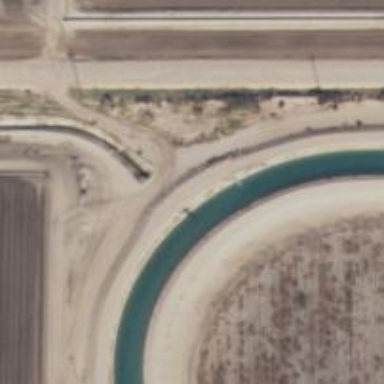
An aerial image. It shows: Canal used for irrigation purposes.